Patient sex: M
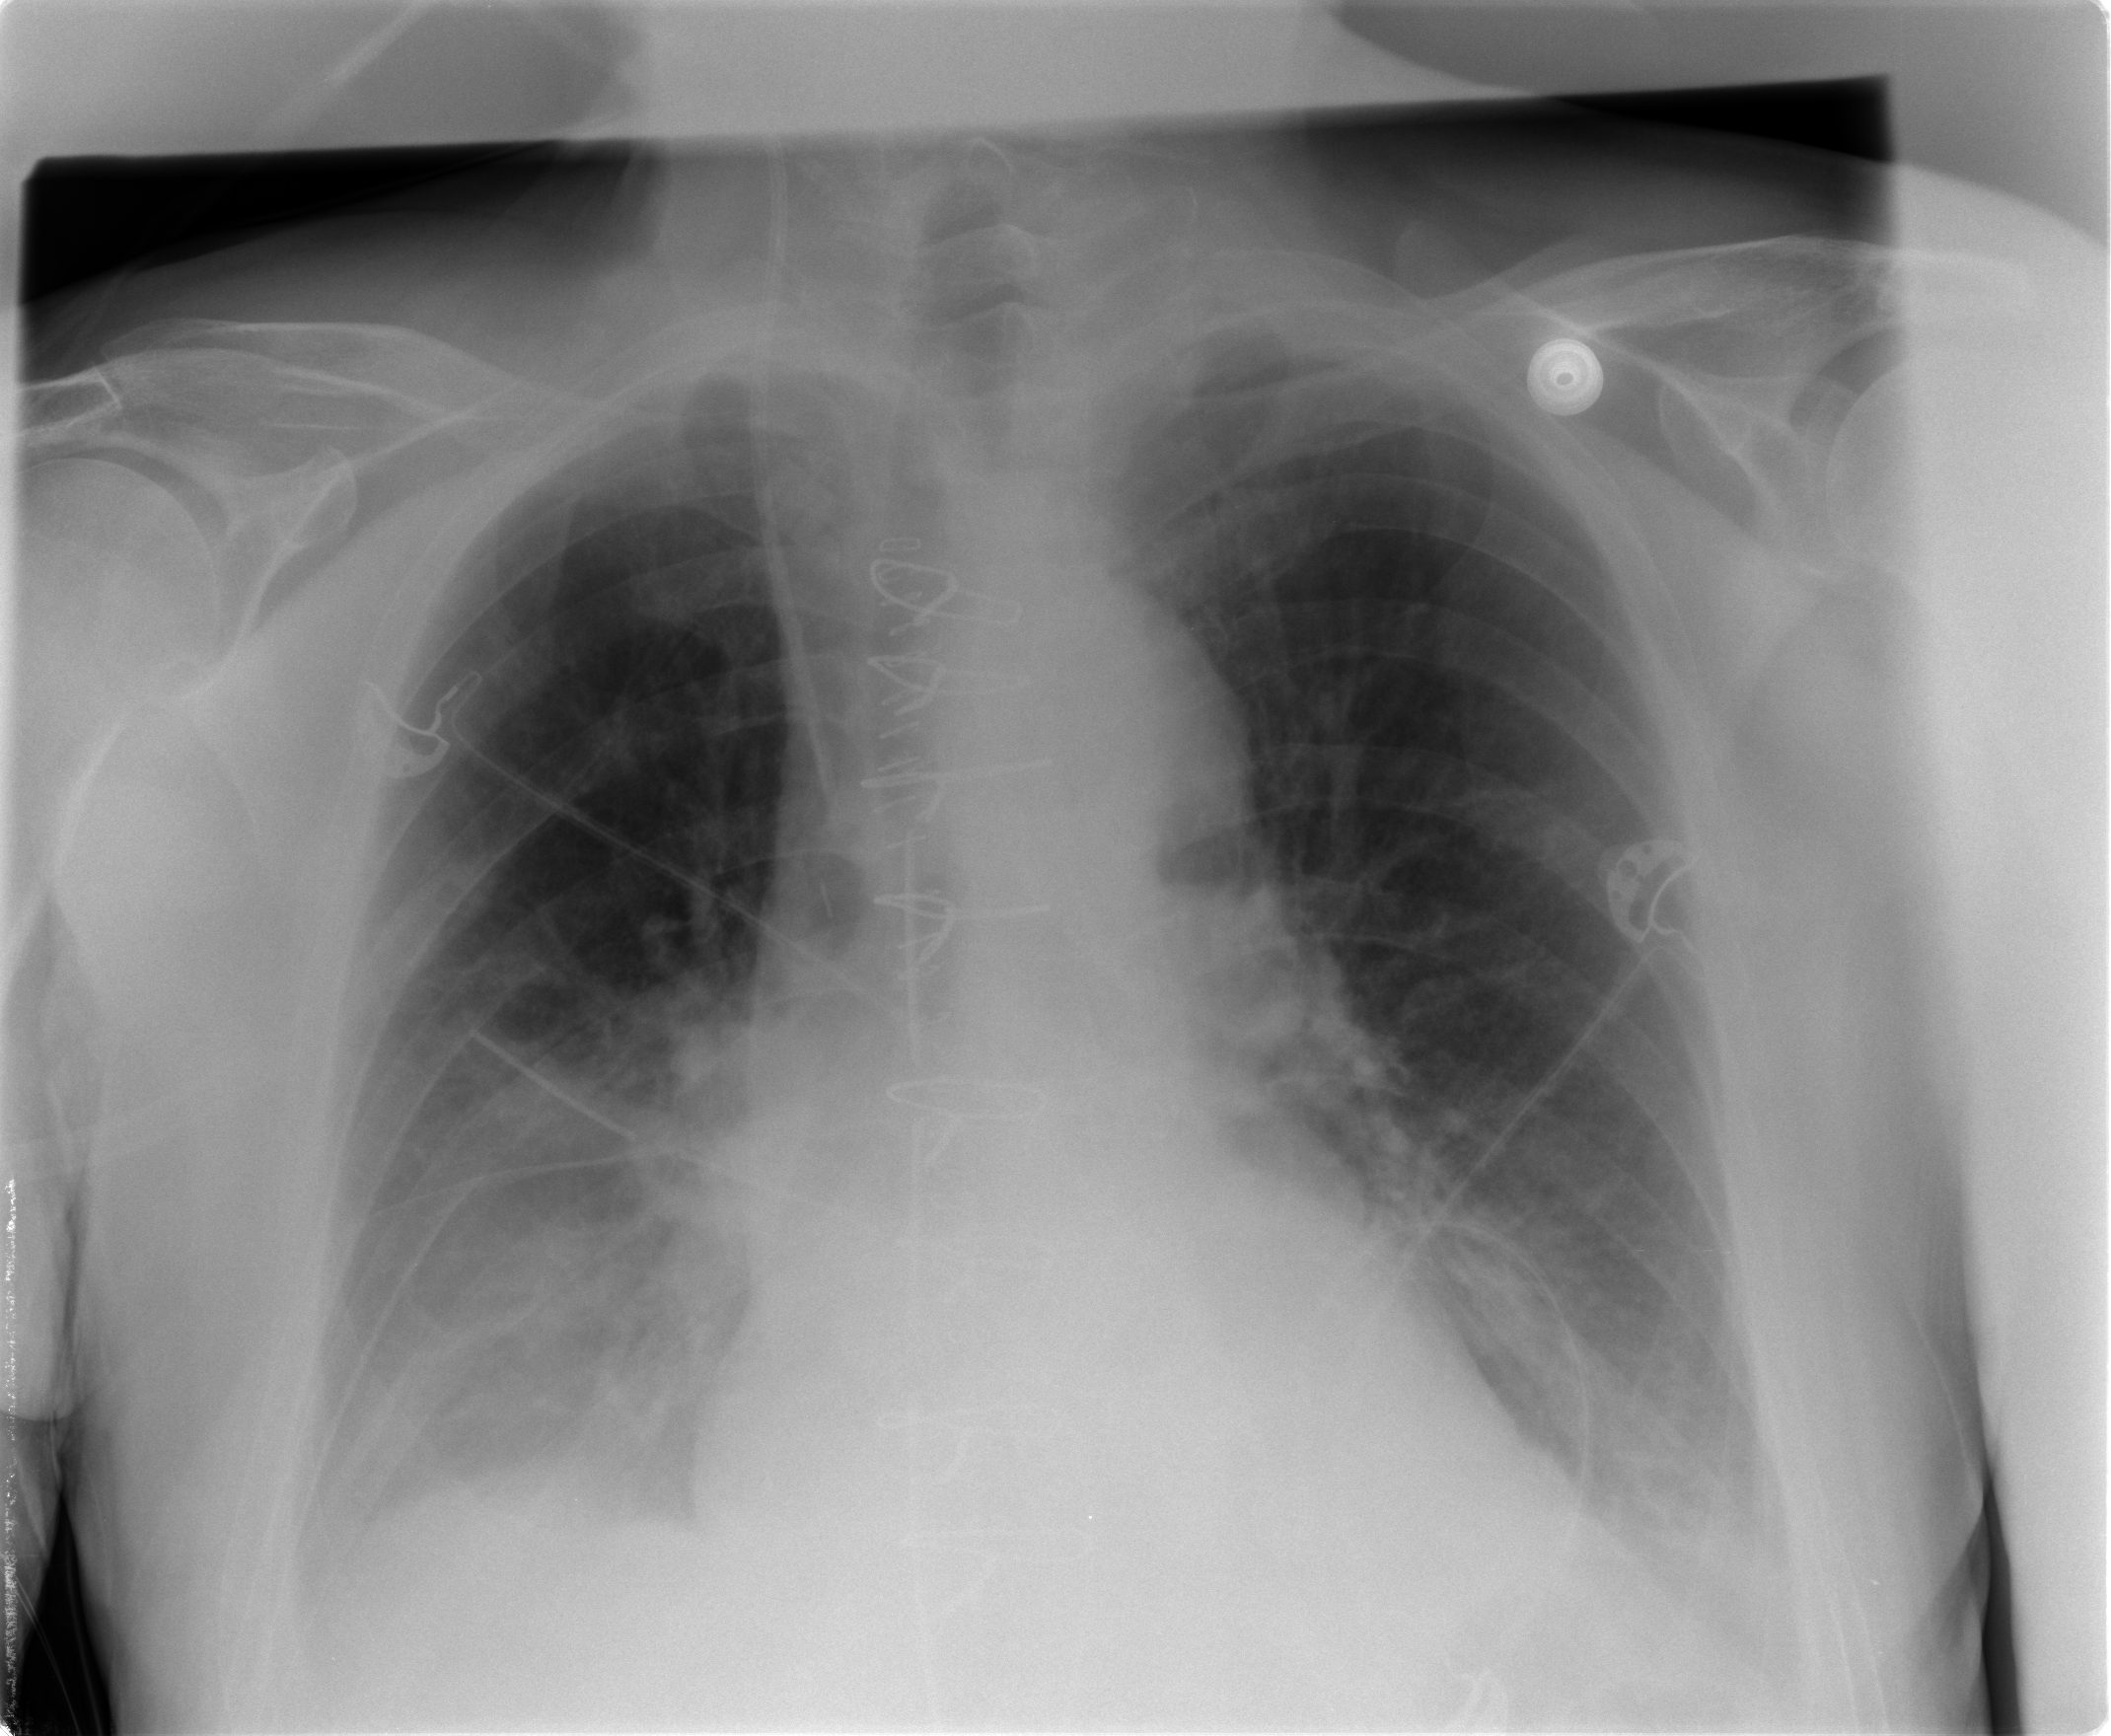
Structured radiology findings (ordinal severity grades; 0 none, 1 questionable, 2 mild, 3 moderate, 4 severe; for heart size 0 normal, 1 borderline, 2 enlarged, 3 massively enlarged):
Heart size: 0
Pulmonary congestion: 2
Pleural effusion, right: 2
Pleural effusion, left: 2
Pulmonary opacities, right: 0
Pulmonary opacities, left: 0
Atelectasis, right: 2
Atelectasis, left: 2